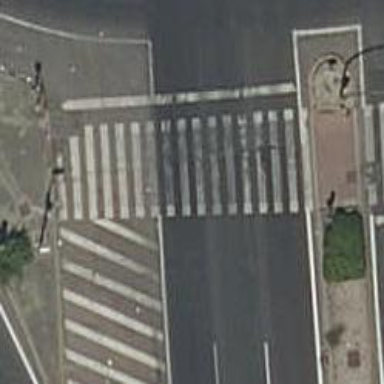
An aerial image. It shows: Road crossing with traffic signals.